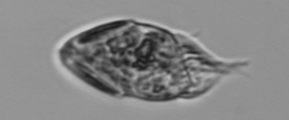
Label: Strombidium_morphotype1